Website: crate-barrel
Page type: account-selection
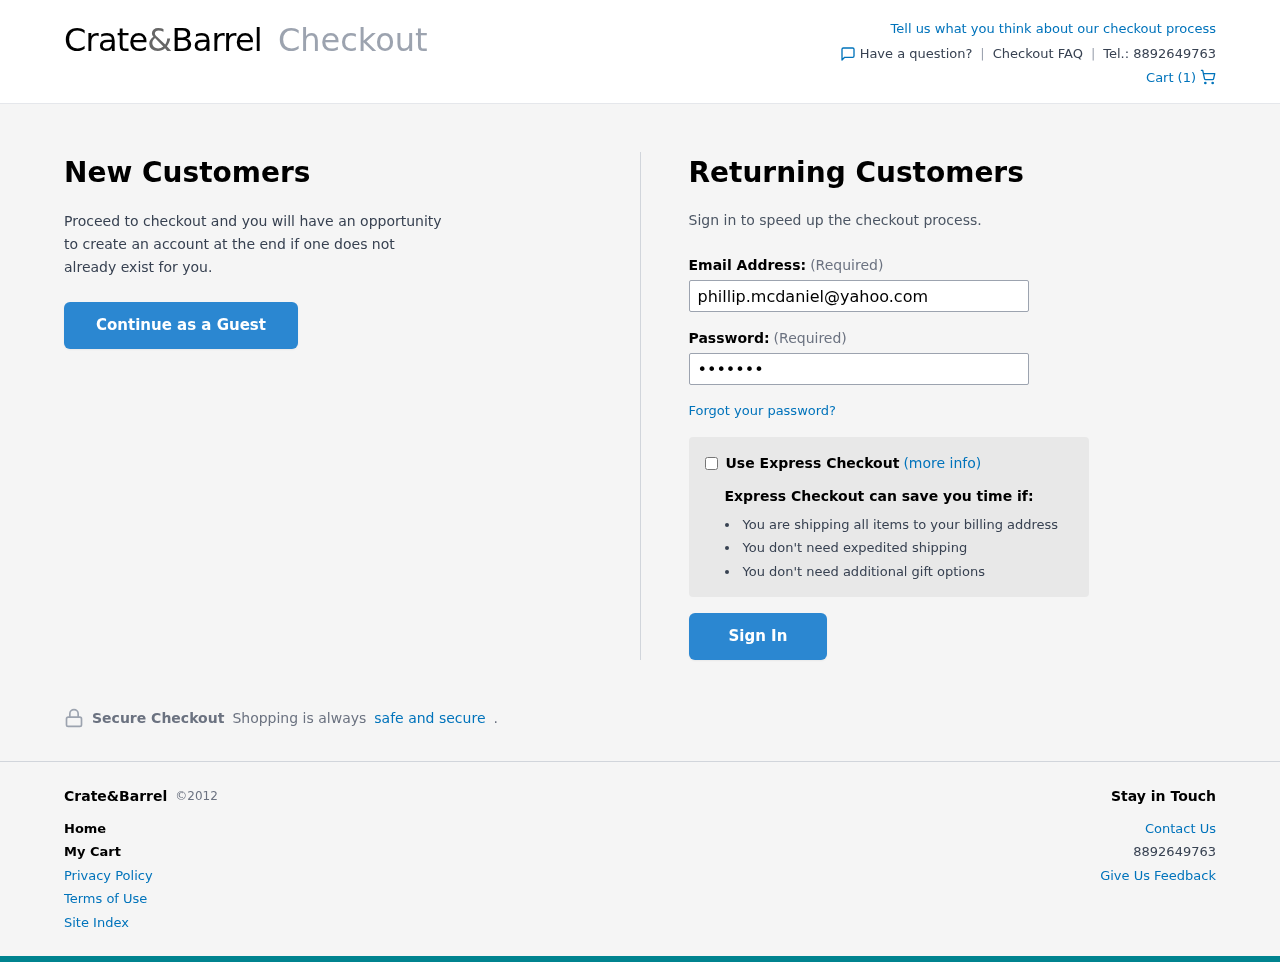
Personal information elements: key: PII_EMAIL
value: phillip.mcdaniel@yahoo.com
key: PII_PHONE
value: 8892649763
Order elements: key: ORDER_NUM_ITEMS
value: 1